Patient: sex M, age 76
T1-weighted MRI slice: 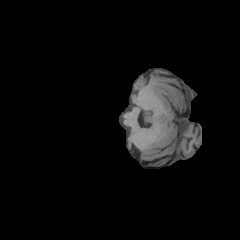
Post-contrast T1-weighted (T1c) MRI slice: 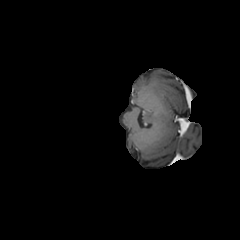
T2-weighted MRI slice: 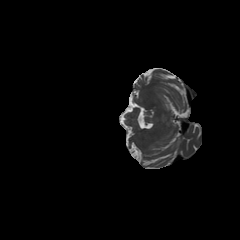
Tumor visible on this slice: no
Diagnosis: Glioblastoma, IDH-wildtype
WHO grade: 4